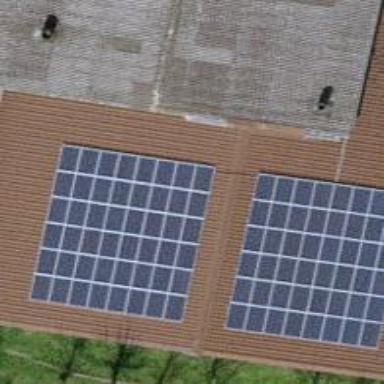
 consisting of solar photovoltaic panels."